Aerial crown-view tile of a tropical tree (Barro Colorado Island, Panama), acquired 20250217:
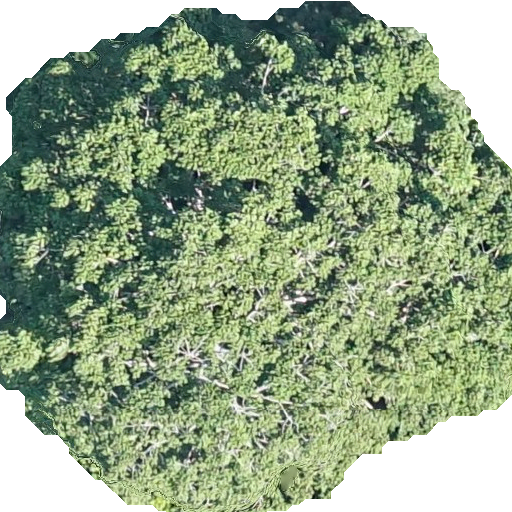
Species: Sterculia apetala
GBIF accepted scientific name: Sterculia apetala
Crown area: 325.549 m²